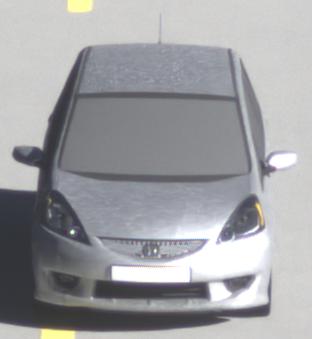
Make: Honda
Model: Jazz 1.2
Detailed model: Jazz (III) (11/08 - 04/11)
Model produced from: 2008/11
Model produced until: 2010/10
Doors: 5
Color: white
Road condition: dry road
Daytime: morning or afternoon
Contrast: high contrast